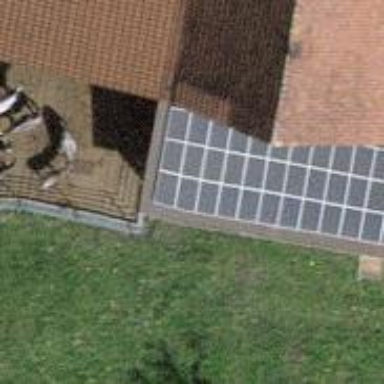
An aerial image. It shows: Solar power generator.